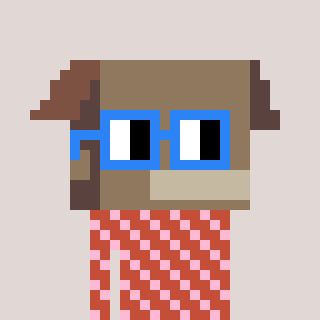
a pixel art character with square blue glasses, a box-shaped head and a rust-colored body on a warm background